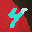
Label: 4